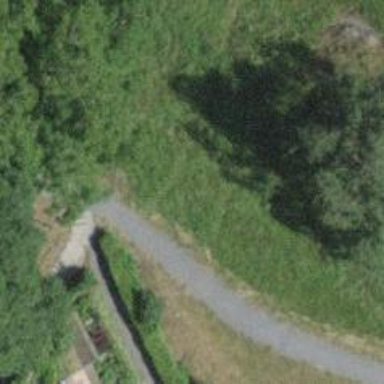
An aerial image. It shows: Footway with pebblestone surface.